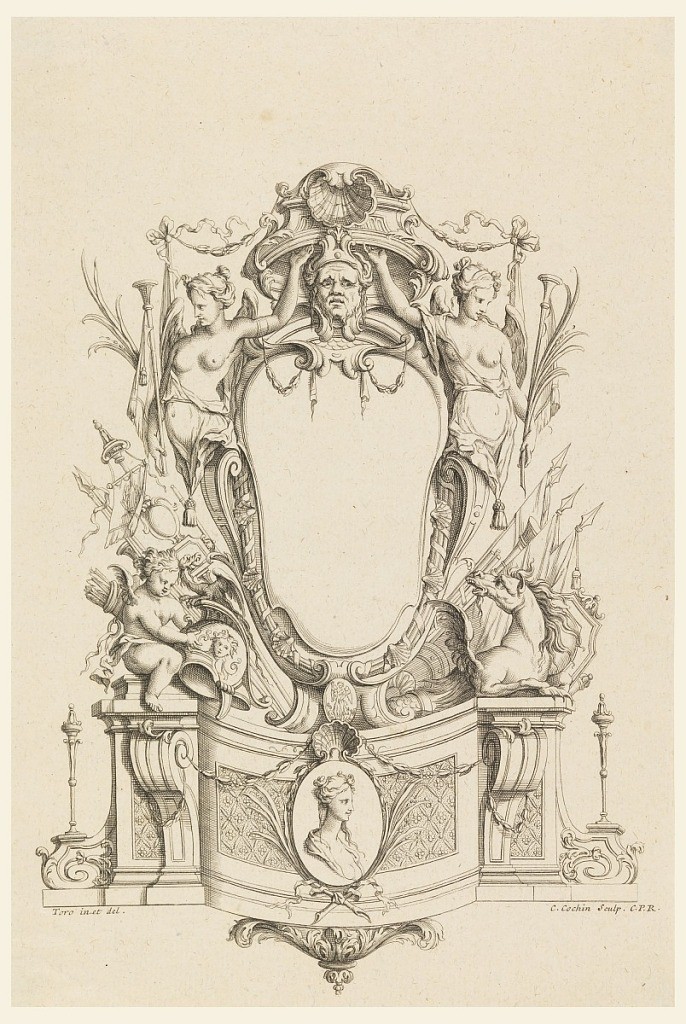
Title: Design for Cartouche from "Cartouches Nouvellement Inventez"
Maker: Charles-Nicolas Cochin the younger, French, 1715–1790
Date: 18th century
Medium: Etching on paper
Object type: Print
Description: Empty cartouche decorated with trophies, griffins, and large helmet with plumes, two nude female figures.